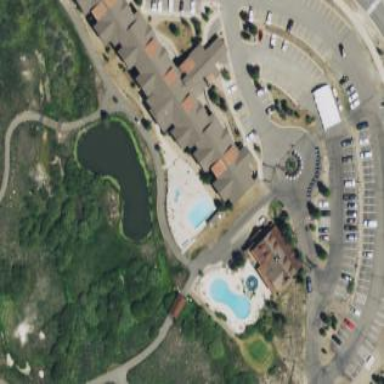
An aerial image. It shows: Hotel building.